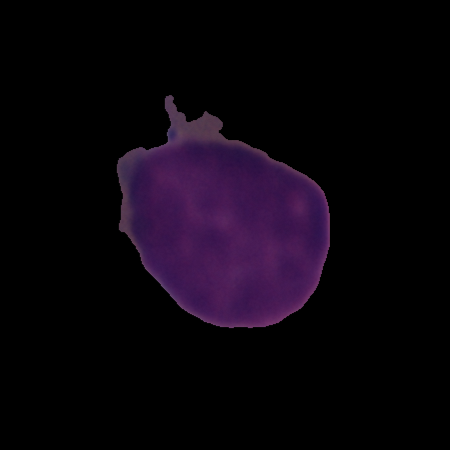
Label: cancer